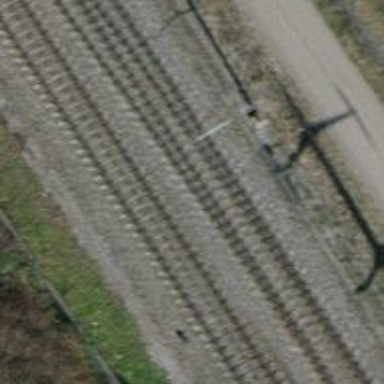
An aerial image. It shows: Railway track with contact line for electrification.